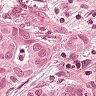
Metastatic tissue present: yes